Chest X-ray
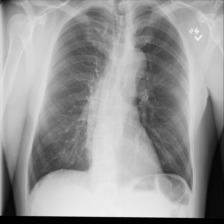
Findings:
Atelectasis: negative
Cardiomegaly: negative
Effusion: negative
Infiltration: negative
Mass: negative
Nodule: negative
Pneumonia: negative
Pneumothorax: negative
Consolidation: negative
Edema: negative
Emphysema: negative
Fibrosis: negative
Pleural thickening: negative
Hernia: negative